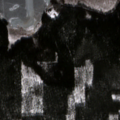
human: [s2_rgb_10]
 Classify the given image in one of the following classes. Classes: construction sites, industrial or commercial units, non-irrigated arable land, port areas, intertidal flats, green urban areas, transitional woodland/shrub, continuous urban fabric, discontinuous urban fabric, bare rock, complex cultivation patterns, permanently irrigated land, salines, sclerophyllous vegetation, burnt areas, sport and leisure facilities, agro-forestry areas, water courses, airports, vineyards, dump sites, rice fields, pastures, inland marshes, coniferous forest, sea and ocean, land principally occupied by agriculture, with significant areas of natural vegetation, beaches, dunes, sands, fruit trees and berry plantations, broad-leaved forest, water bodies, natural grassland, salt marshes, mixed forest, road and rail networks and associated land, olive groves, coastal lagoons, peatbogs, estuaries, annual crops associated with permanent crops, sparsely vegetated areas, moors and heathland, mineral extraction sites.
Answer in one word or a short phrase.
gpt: coniferous forest, mixed forest, water bodies